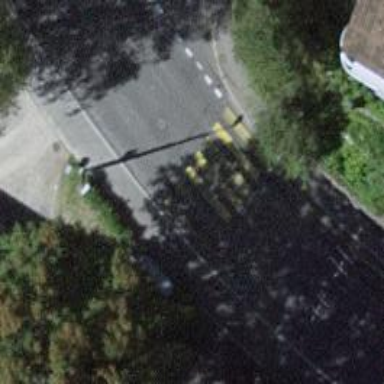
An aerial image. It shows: Uncontrolled zebra crossing with notable zebra markings.